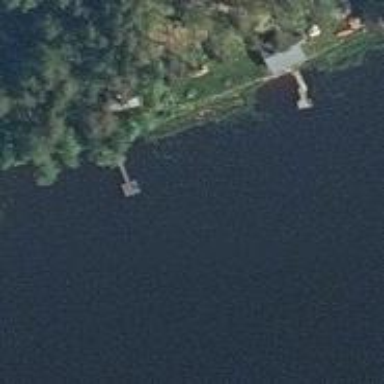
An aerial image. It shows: Man-made pier.